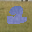
Label: 2